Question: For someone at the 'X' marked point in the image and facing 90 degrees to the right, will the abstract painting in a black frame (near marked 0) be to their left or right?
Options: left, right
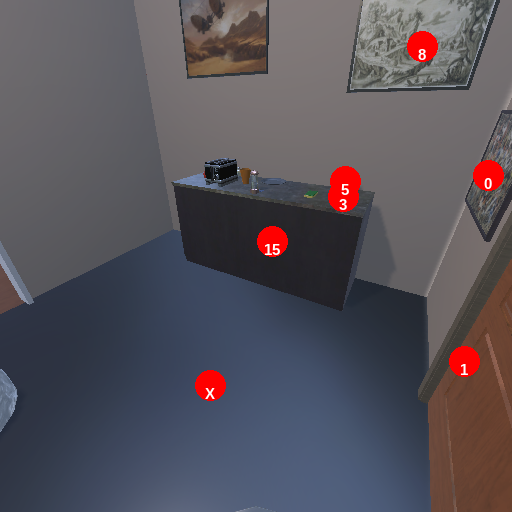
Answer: left